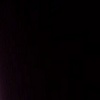
Label: space